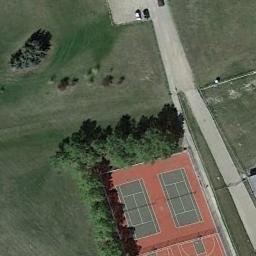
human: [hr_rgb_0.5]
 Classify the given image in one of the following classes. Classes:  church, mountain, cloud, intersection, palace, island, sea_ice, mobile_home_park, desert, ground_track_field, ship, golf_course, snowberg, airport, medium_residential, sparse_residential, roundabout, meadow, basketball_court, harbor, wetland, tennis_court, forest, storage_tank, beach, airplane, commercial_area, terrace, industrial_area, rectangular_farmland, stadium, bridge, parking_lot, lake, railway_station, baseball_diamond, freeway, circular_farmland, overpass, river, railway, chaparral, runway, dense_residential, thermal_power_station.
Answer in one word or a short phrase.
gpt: tennis_court